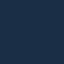
Label: SeaLake